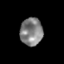
Tissue: skin
Cell type: Epithelial cells
Senescence score: 0.2876
Nuclear area (px): 607
Mean DAPI intensity: 130.254